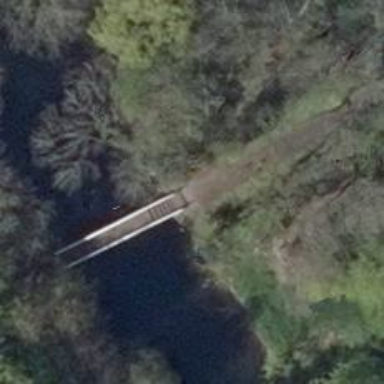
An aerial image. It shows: Footway on bridge.